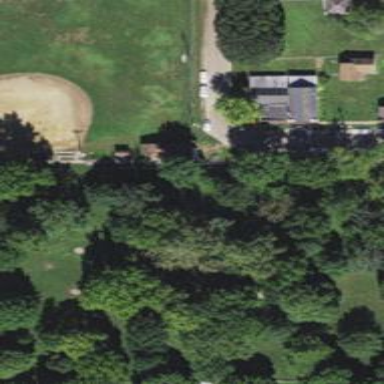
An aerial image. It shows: Park located in historic district.